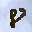
Label: 8